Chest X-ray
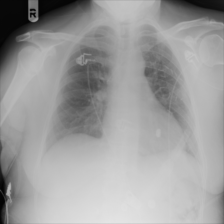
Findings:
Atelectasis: negative
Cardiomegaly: negative
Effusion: negative
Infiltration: negative
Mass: negative
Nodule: negative
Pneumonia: negative
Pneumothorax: negative
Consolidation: negative
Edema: negative
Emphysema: negative
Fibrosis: negative
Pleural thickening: negative
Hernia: negative